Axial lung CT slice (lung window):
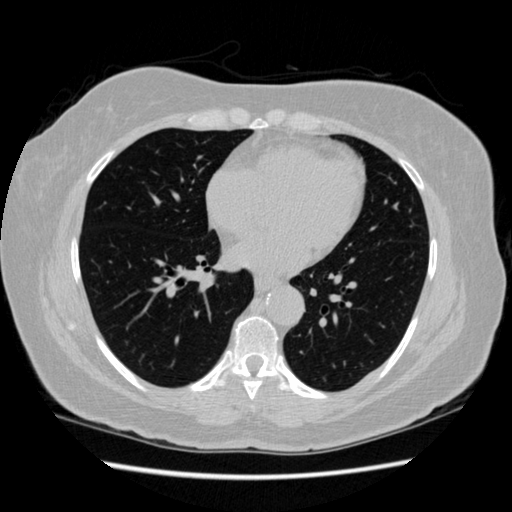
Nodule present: no